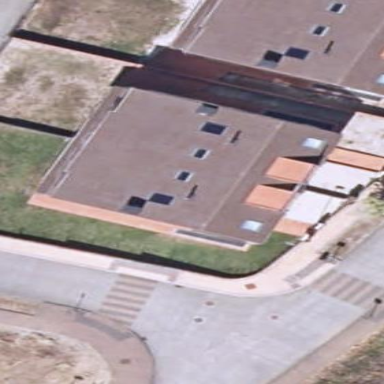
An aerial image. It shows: Simple house.